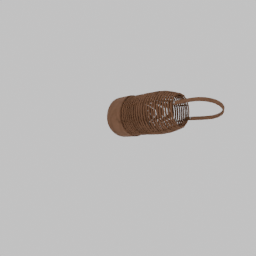
Label: lighting